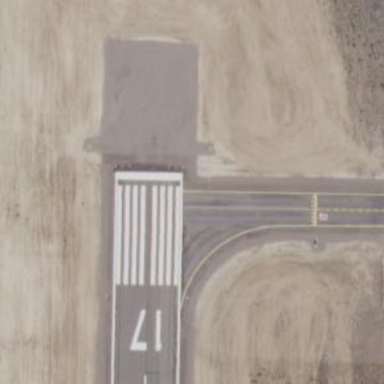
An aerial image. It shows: Runway surface made of asphalt at airport.